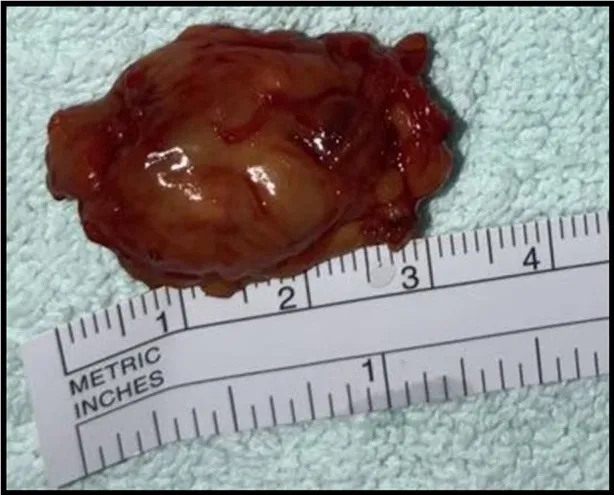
Right supraclavicular adenopathy. A specimen of the right supraclavicular adenopathy by percutaneous biopsy.
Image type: medical_photograph (other_medical_photograph)